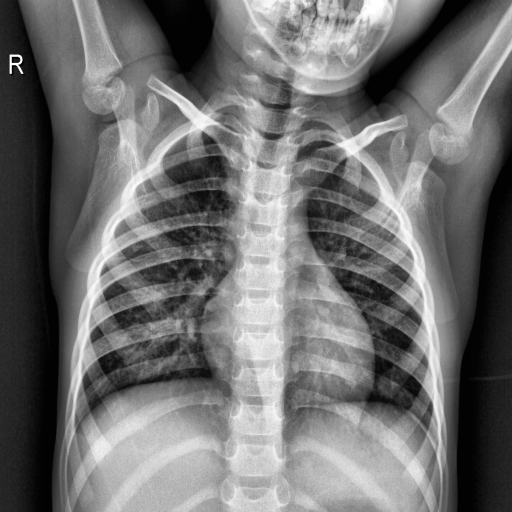
Finding: NORMAL